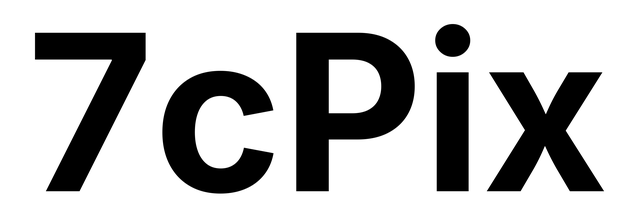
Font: Inter_Bold